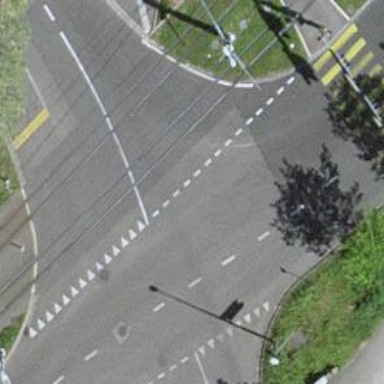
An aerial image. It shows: Tram level crossing on the railway.